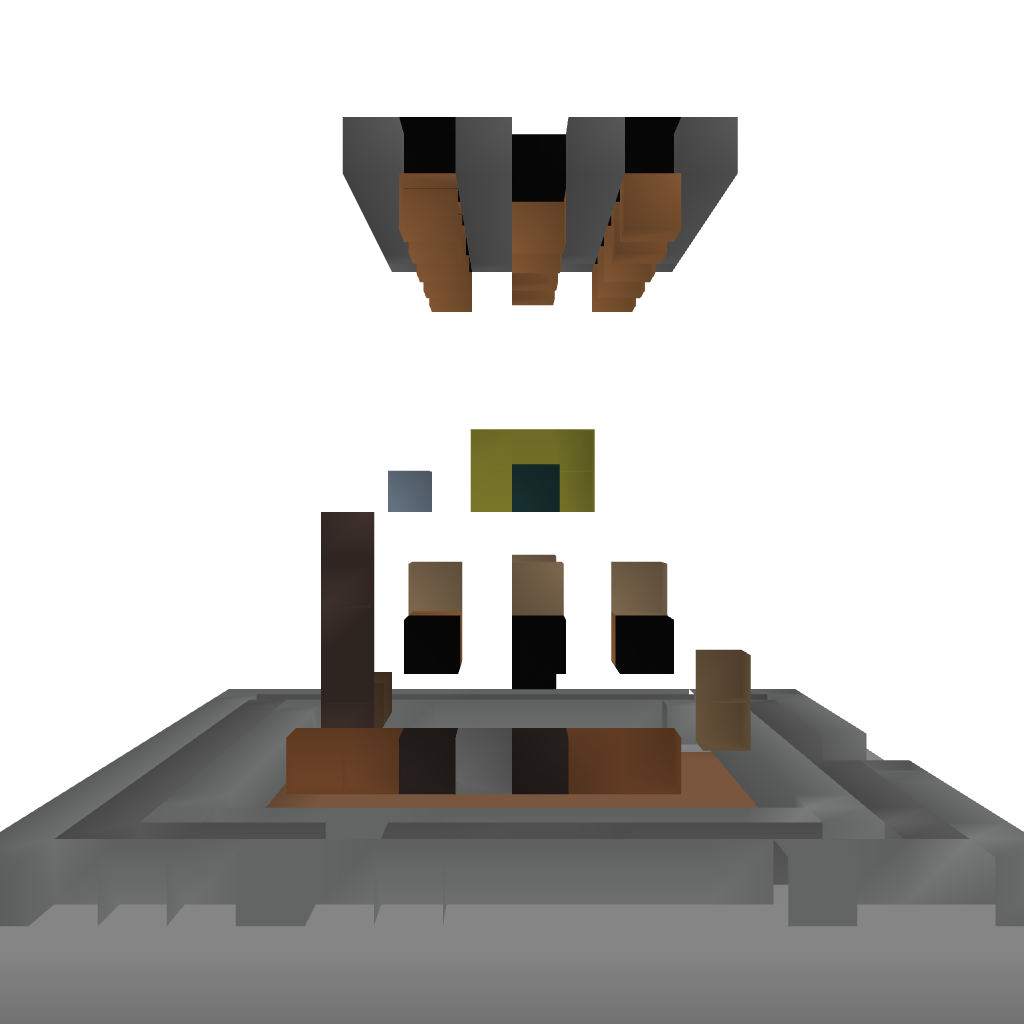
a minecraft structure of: Modern House 004